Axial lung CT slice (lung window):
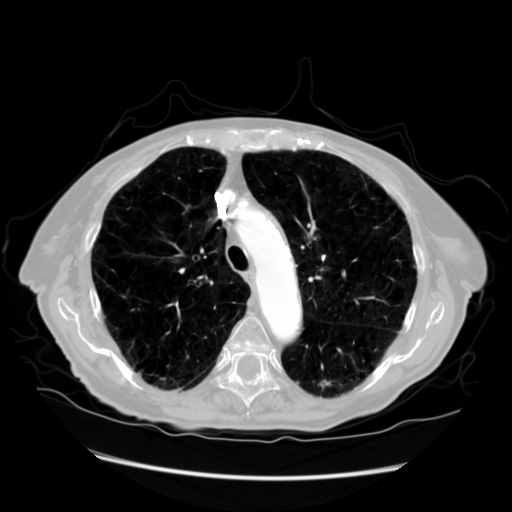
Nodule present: yes
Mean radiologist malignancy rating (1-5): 4.25